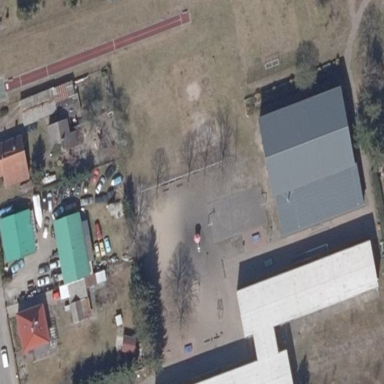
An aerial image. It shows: School.